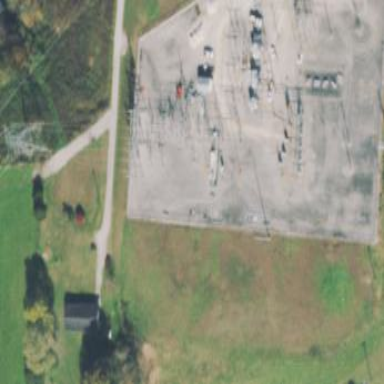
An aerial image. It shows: Power substation.